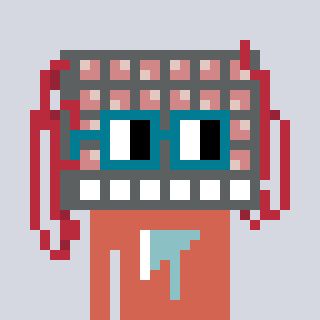
a pixel art character with square dark green glasses, a turing-shaped head and a peachy-colored body on a cool background